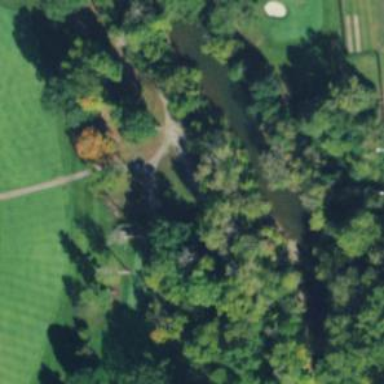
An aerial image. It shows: Path for golf carts.